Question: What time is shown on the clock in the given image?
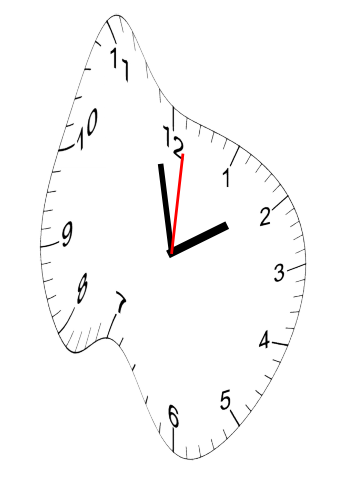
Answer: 01:58:01